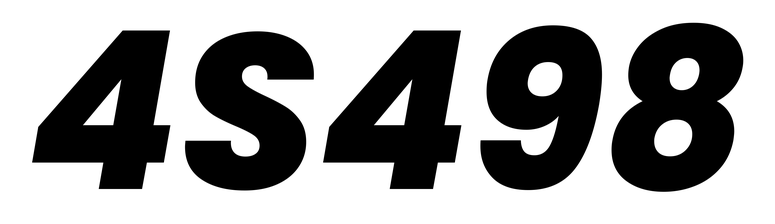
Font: Poppins-ExtraBoldItalic